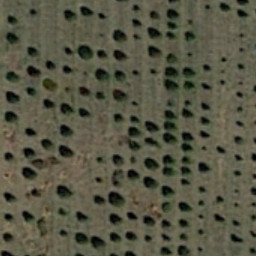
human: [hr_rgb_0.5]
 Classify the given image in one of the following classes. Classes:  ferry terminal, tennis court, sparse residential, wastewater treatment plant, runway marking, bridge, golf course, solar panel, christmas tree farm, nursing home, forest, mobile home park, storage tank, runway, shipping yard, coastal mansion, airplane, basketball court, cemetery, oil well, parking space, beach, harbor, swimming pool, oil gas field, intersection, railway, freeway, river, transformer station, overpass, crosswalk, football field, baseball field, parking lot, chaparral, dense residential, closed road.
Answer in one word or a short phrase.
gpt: christmas tree farm